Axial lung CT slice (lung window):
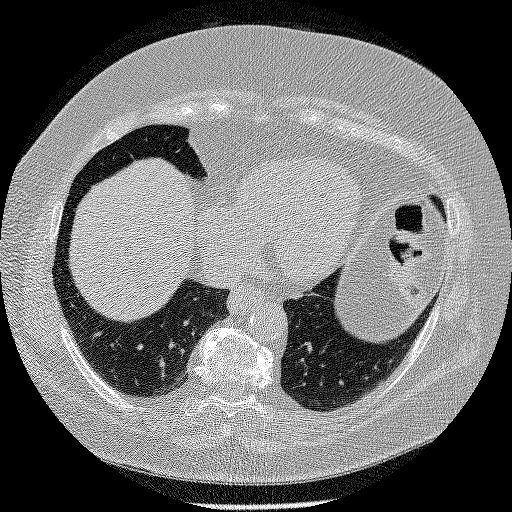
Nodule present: no